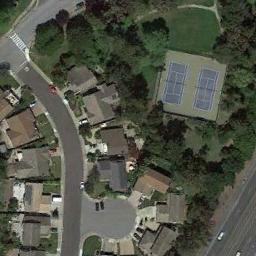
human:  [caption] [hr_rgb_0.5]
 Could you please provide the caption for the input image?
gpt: There are two blue and green tennis courts in the lower left corner .

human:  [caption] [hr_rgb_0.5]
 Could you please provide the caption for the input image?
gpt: Tennis court on the lawn next to the residential area surrounded by trees .

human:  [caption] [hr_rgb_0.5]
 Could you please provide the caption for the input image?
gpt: The tennis court is on the grass next to some buildings and trees .

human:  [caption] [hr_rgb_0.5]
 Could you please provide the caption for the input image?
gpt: There are many buildings of different shapes beside the tennis courts .

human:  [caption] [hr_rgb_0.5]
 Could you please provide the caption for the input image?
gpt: There are some green trees and buildings near the tennis court .